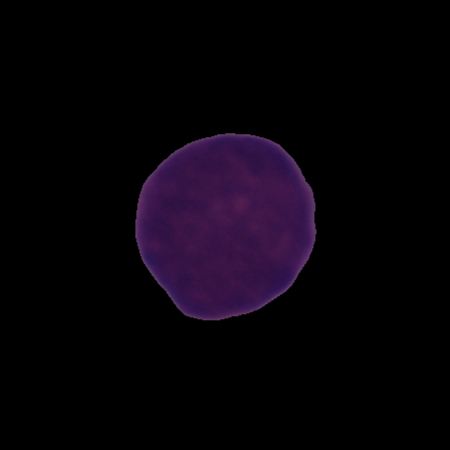
Label: cancer